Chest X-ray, AP view. Patient: 64 years old, sex F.
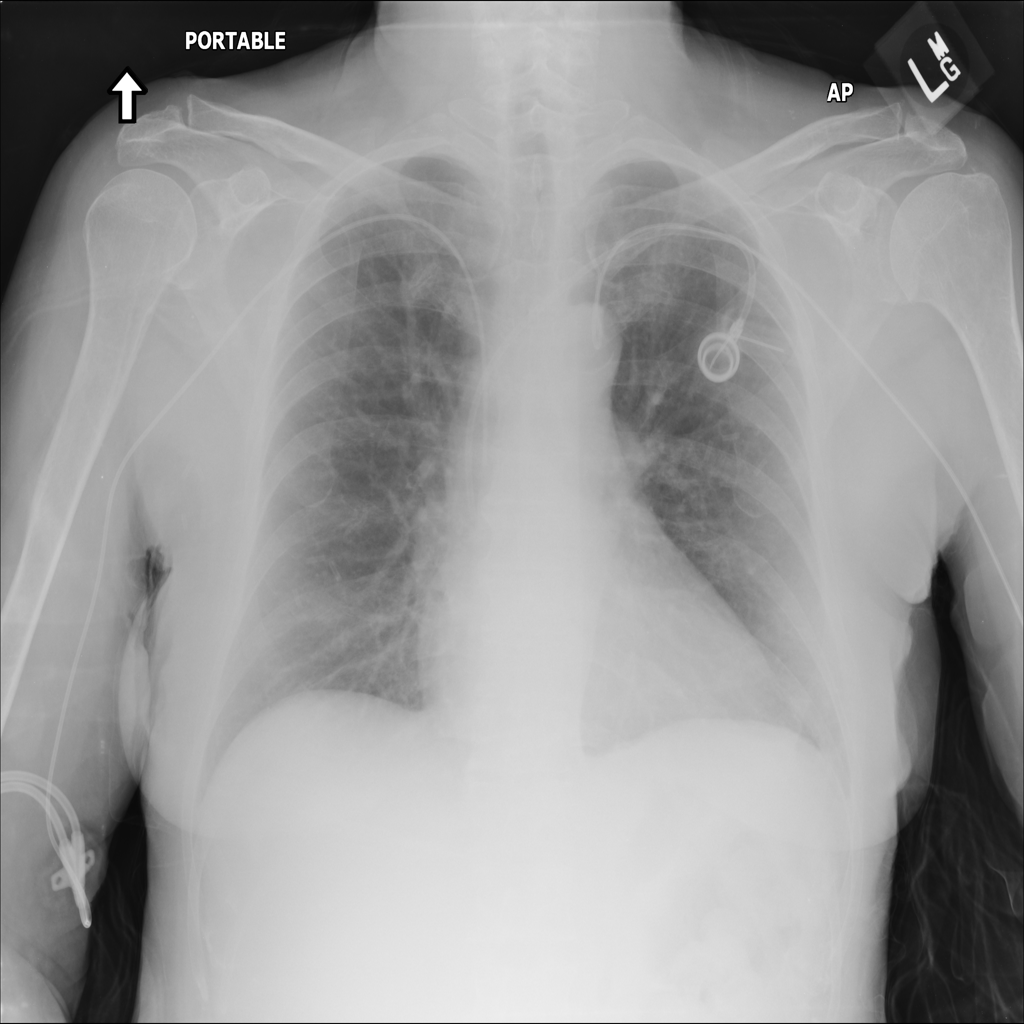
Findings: No Finding